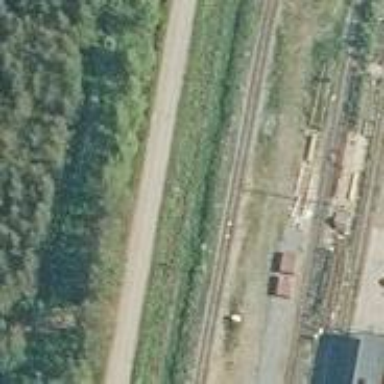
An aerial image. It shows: Railway signal.